Interaction volume radius: 5 \u00c5
Interaction volume height: 15 \u00c5
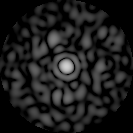
Disorder parameter: 0.8605